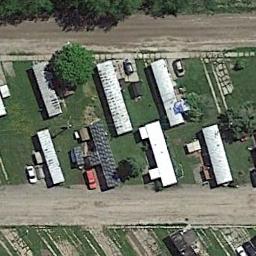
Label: mobile_home_park